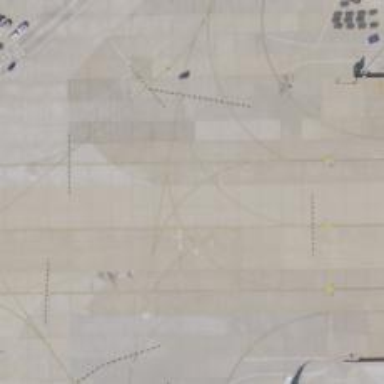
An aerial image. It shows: View of taxiway at the airport.